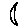
Label: moon